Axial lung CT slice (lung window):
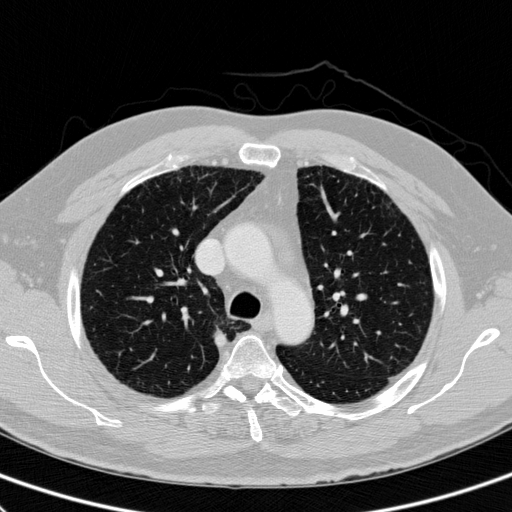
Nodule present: no